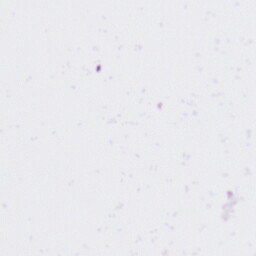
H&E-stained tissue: Liver